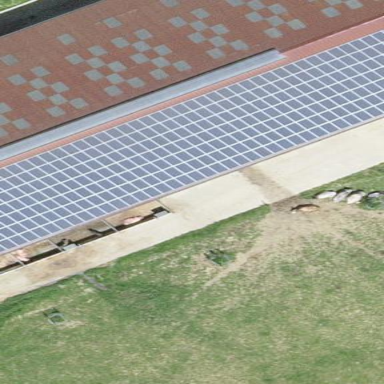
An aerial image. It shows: Solar power generator using photovoltaic panels.